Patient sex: M
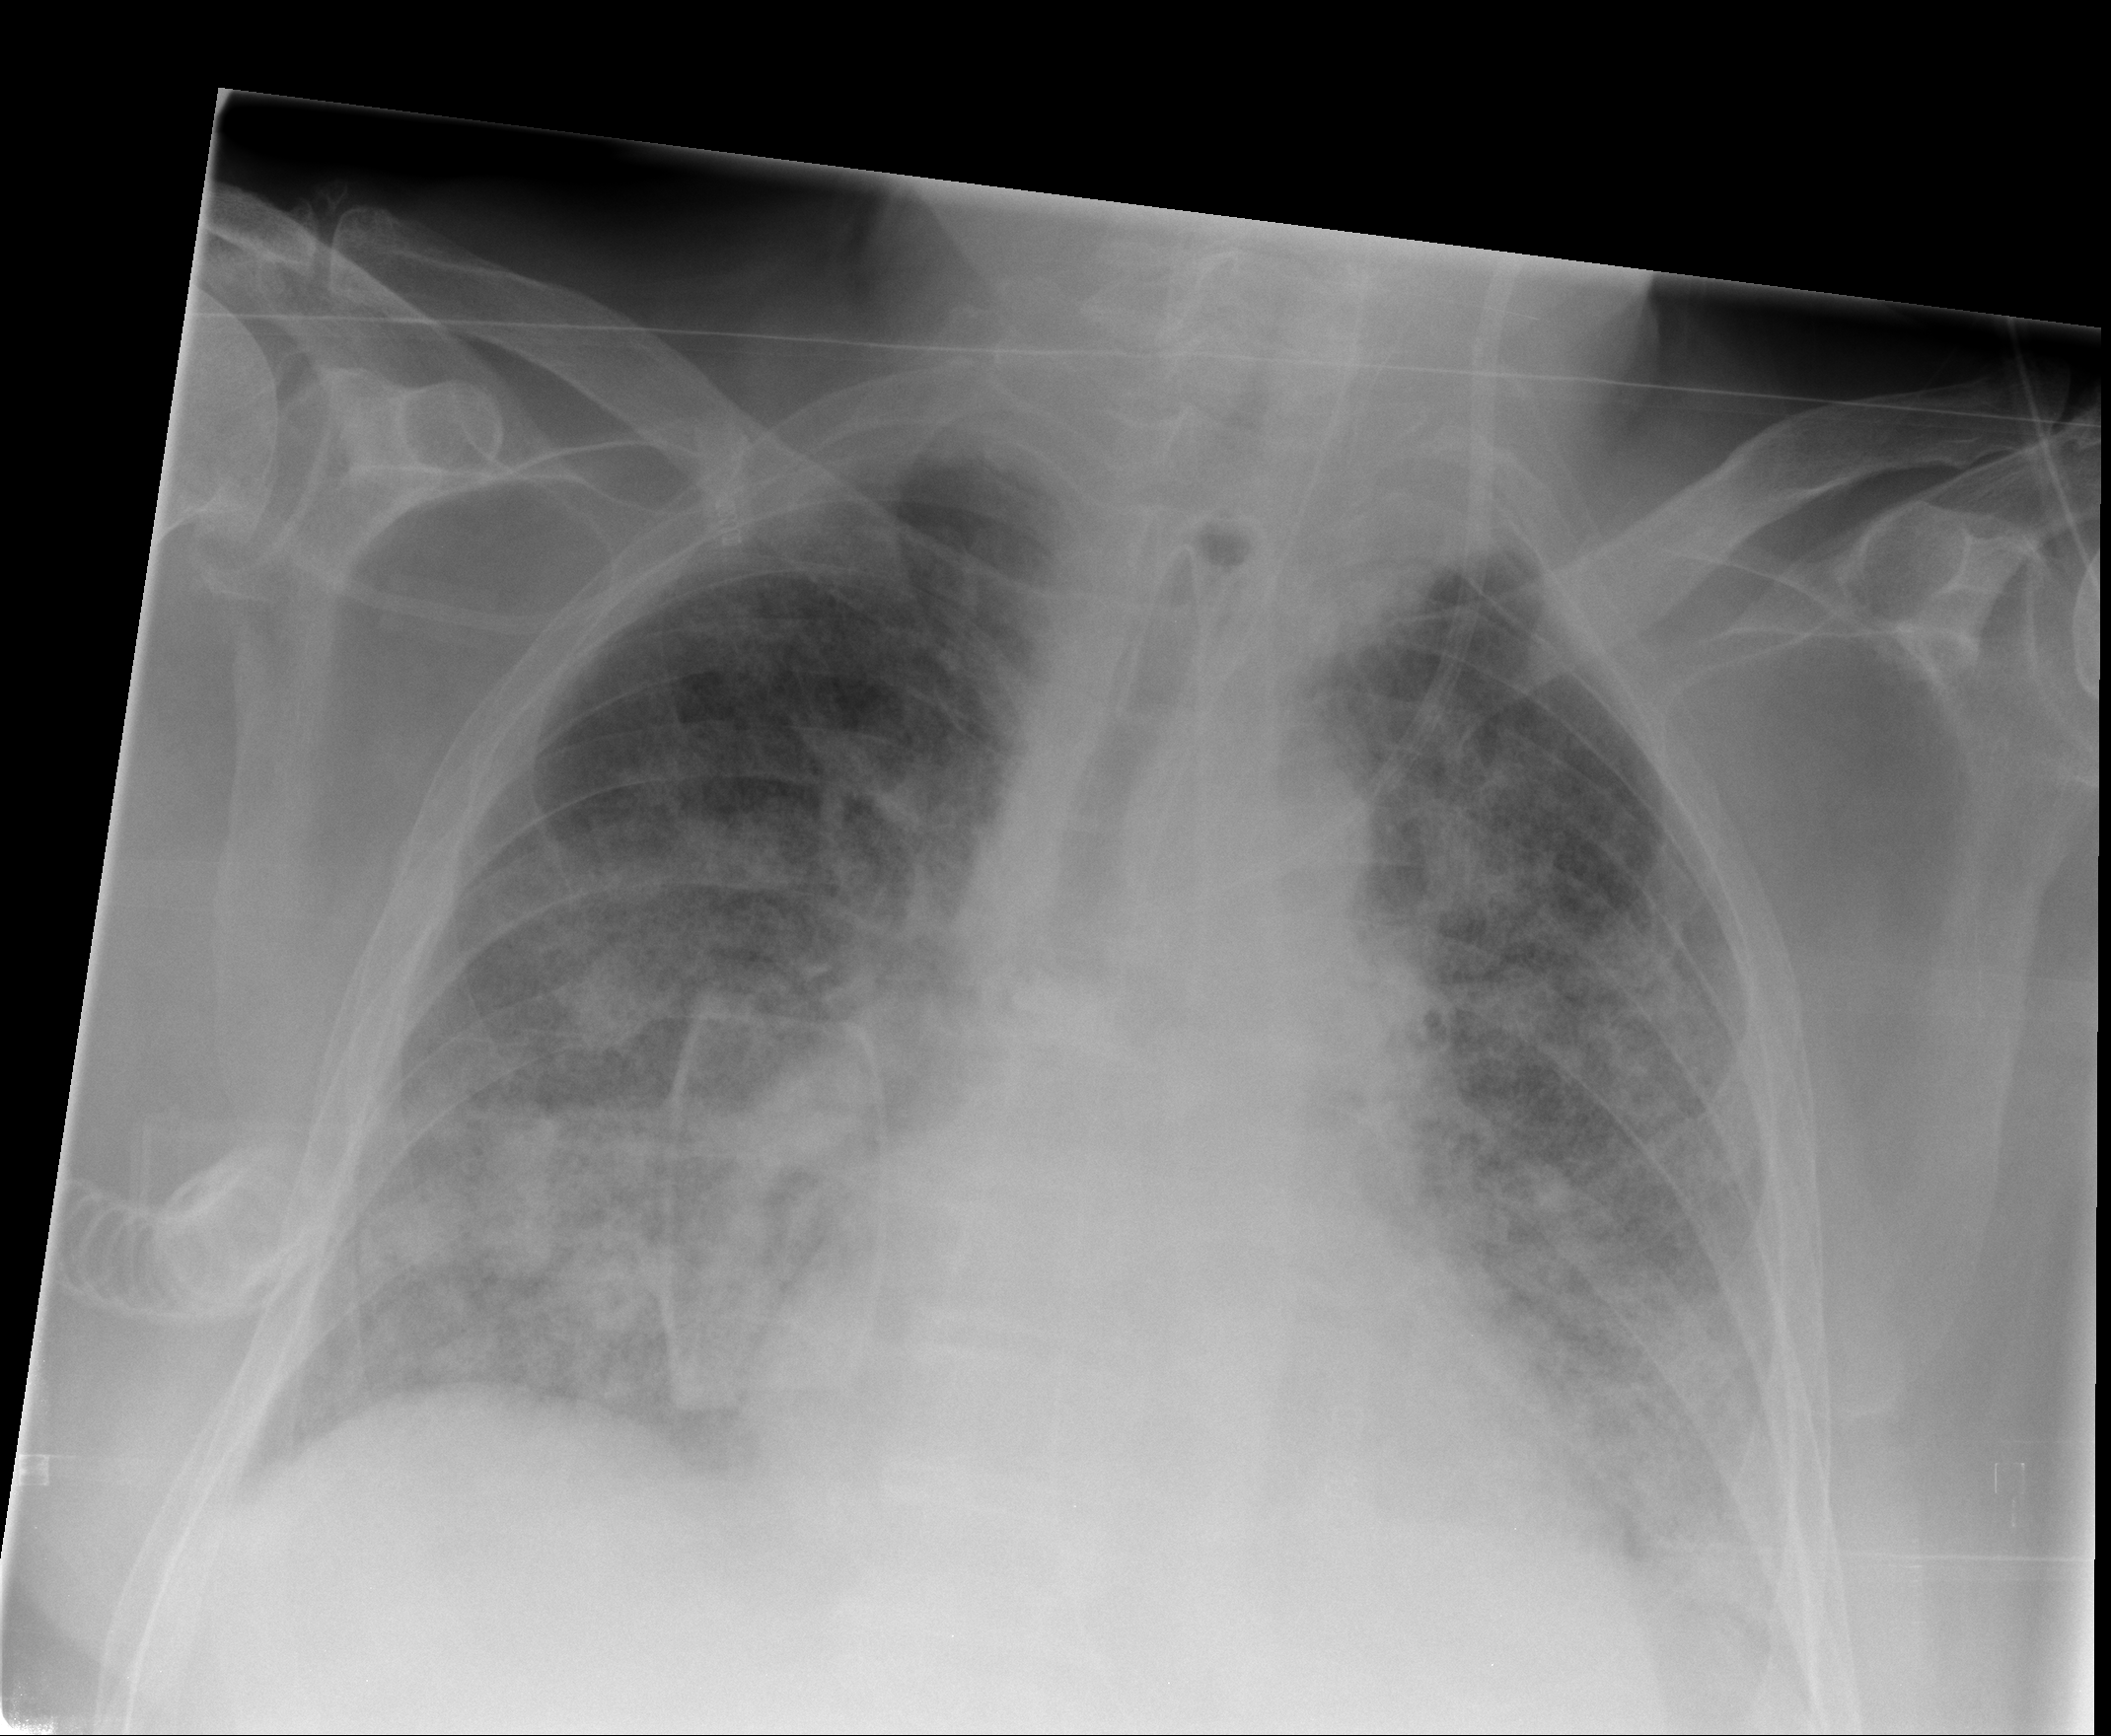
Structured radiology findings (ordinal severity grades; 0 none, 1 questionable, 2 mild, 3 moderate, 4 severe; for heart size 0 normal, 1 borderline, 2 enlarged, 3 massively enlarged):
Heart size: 2
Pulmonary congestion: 2
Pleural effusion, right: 1
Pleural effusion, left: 2
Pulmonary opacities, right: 3
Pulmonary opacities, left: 3
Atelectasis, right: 3
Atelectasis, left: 3